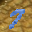
Label: 7